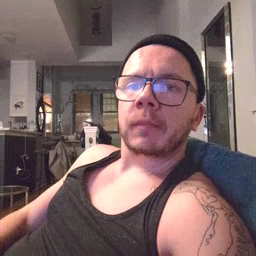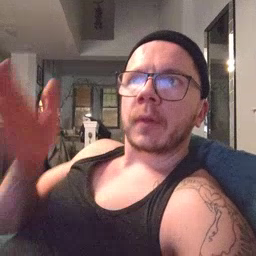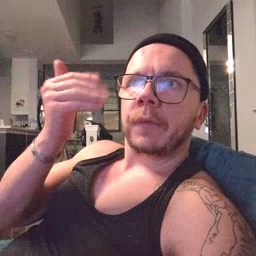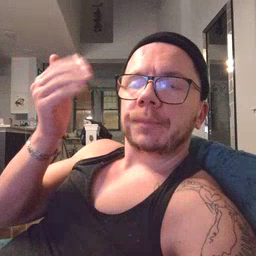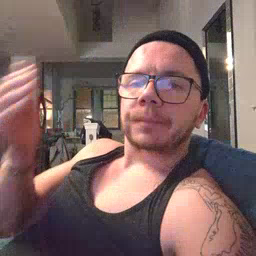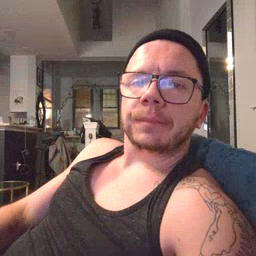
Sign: flag